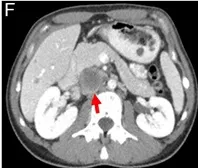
Contrast-enhanced abdominal computed tomography (CT) scans were performed at baseline (left) and after 2 months of the triple-agent therapy (right). To 35 mm ; a decrease of 17.
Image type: radiology (ct)